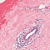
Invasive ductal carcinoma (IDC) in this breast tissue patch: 0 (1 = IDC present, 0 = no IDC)